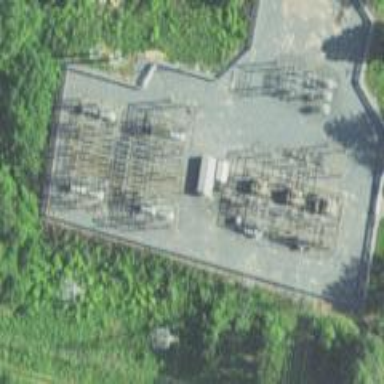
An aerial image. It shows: Switch used for power control.